Question: Here is the <URL>.
It works fine in 'Firefox' and 'chrome', but with my 'IE 8', it looks like below:

Could anyone tell me what's wrong so that it is incompatible with 'IE 8'? Thanks!
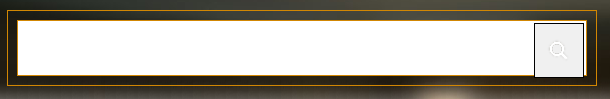
Answer: The red bits on <URL> may provide a hint.
I can't speak for it personally, but <URL> promises to make border-radius, linear-gradient, and some other CSS3 properties work in IE8 via some dark magic.